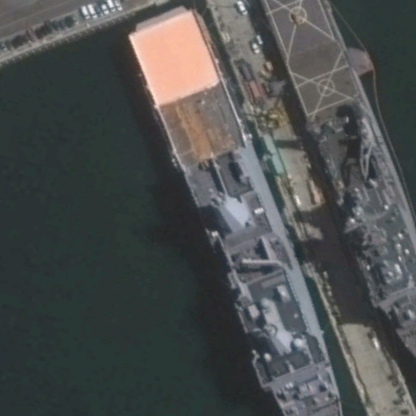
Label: combat